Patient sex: M
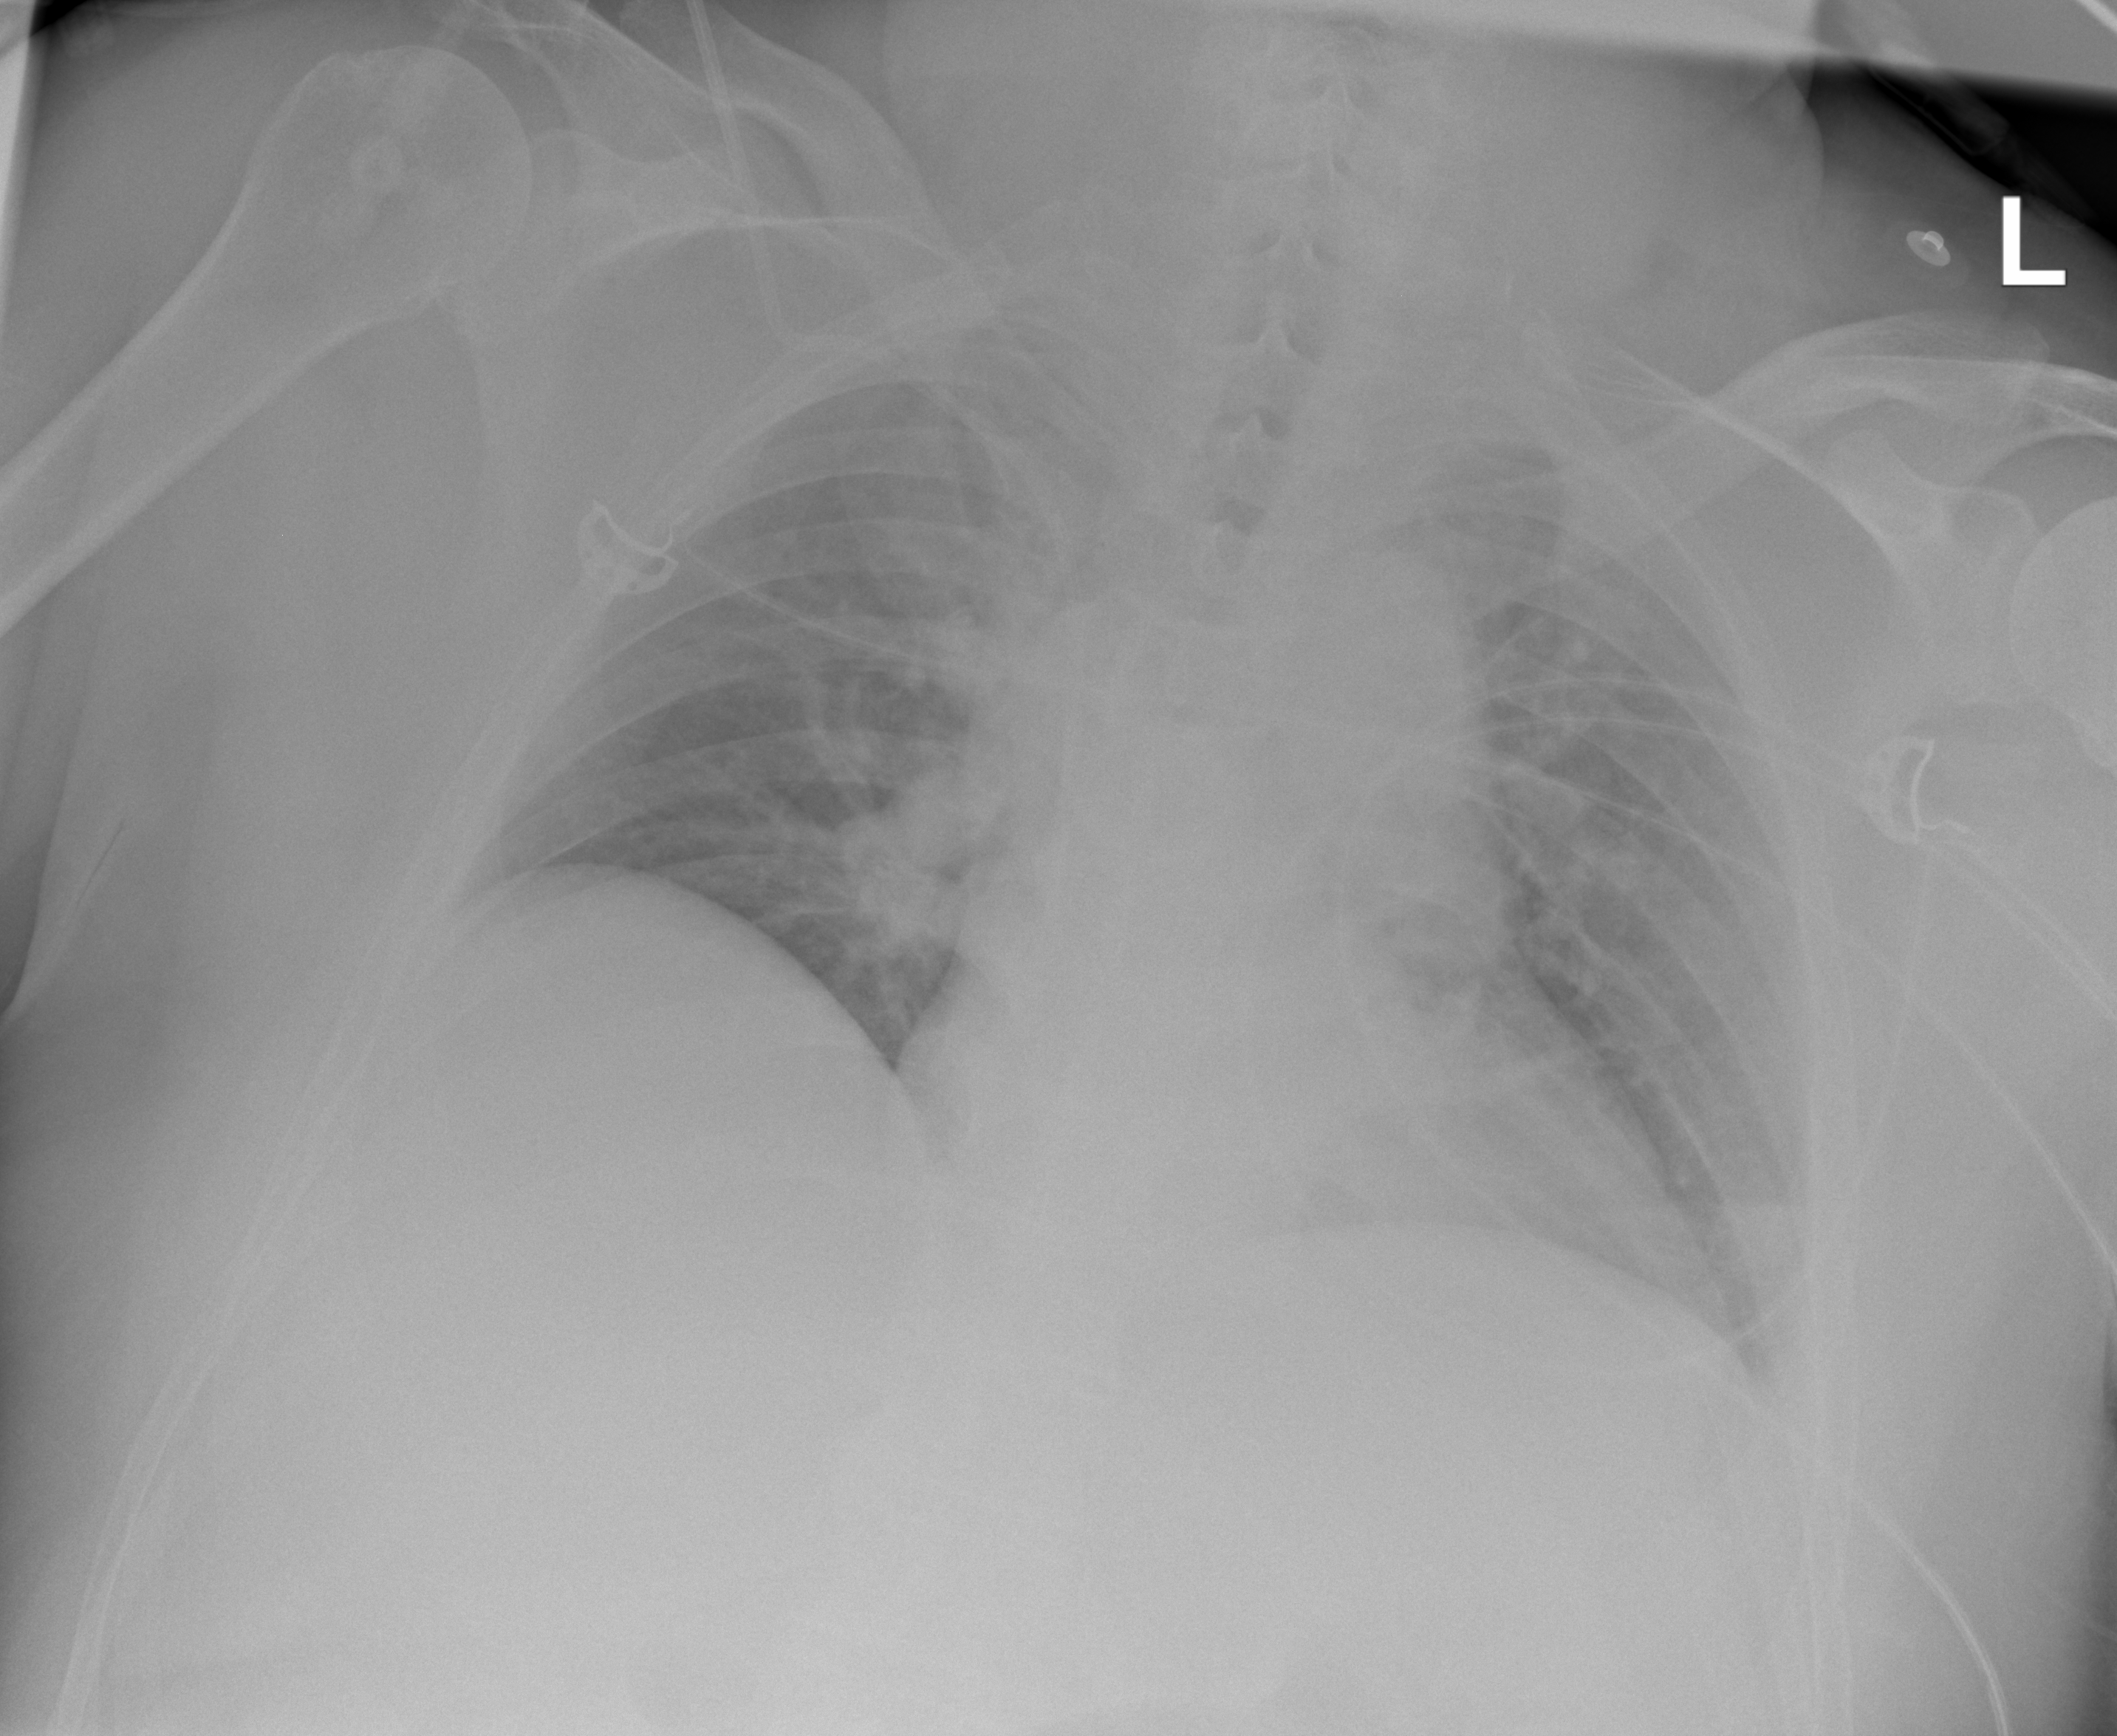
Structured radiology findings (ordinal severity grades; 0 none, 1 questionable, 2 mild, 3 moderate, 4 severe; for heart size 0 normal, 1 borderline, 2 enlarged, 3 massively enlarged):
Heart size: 0
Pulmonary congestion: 2
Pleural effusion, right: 0
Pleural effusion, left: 0
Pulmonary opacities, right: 0
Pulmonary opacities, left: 0
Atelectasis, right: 0
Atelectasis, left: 0